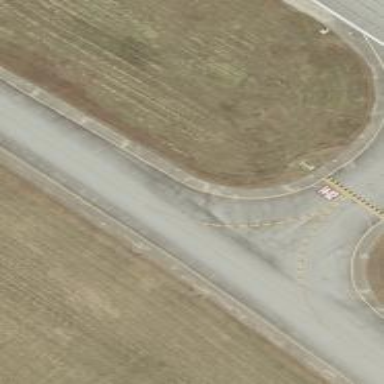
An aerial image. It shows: View of taxiway at the airport.